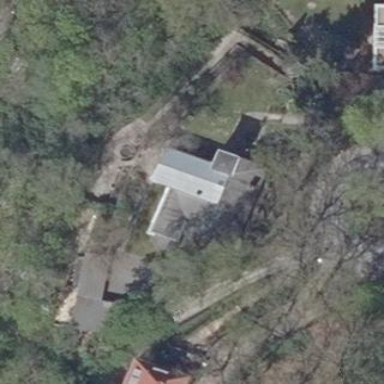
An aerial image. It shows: Hipped roof house.